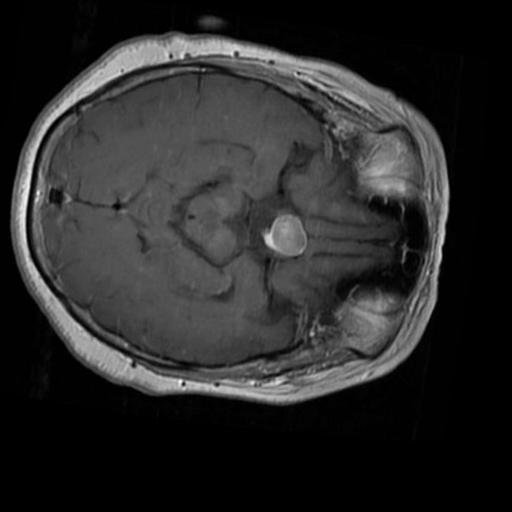
Label: brain_tumor